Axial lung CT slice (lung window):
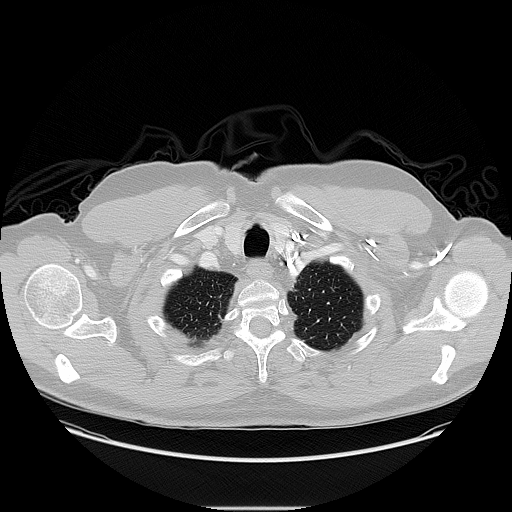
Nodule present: no